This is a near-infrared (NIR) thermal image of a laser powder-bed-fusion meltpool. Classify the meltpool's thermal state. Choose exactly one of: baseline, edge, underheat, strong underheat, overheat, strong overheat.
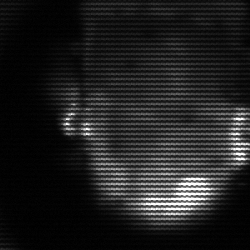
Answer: baseline